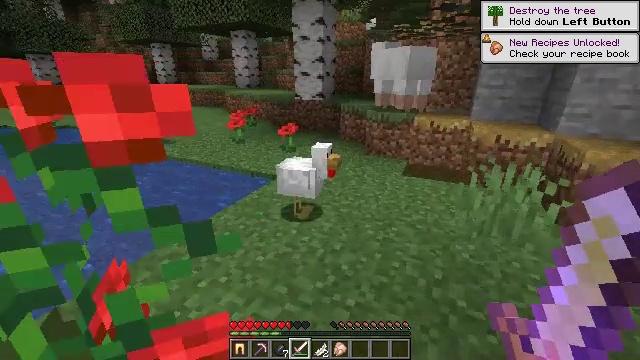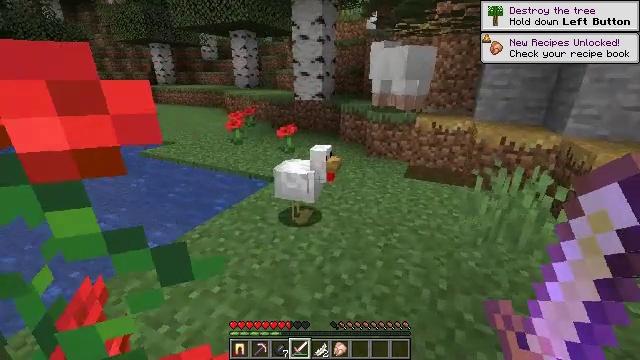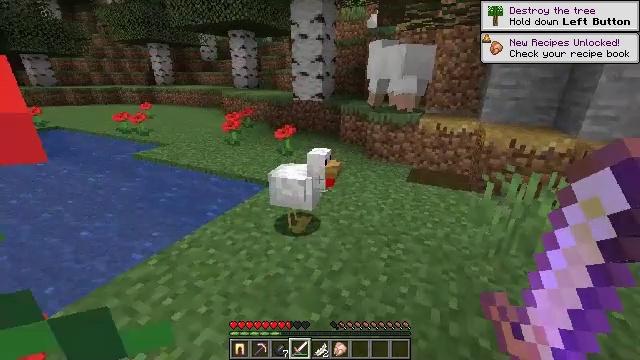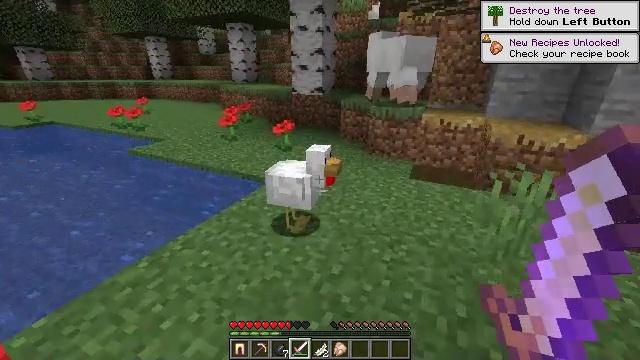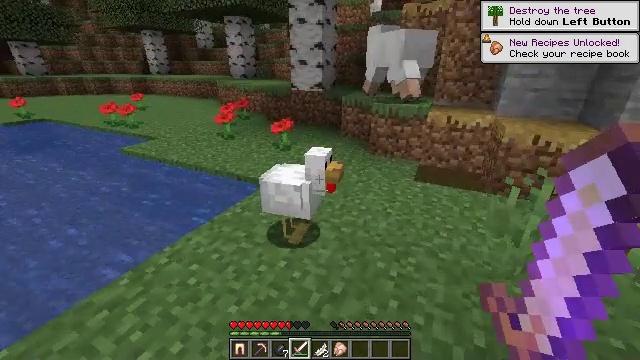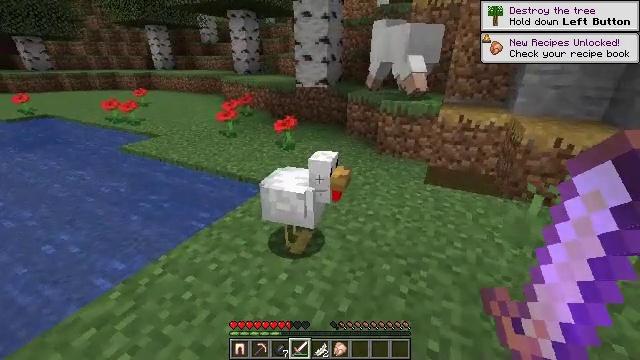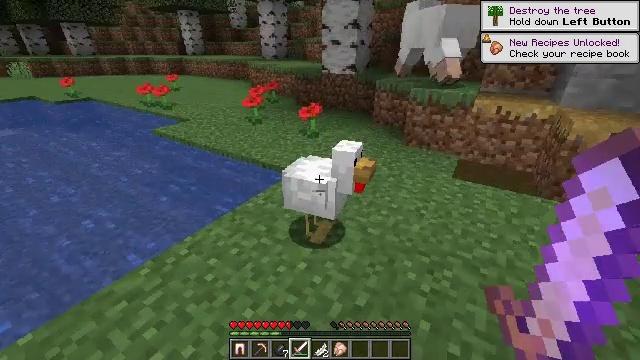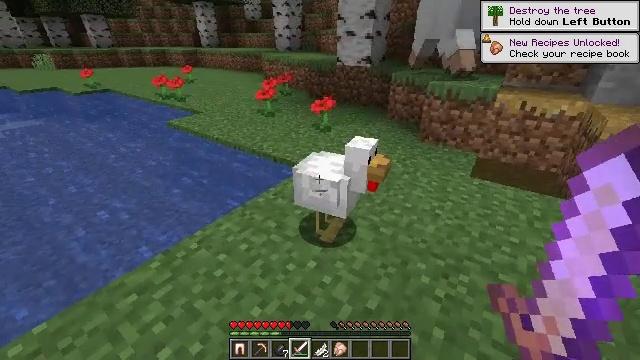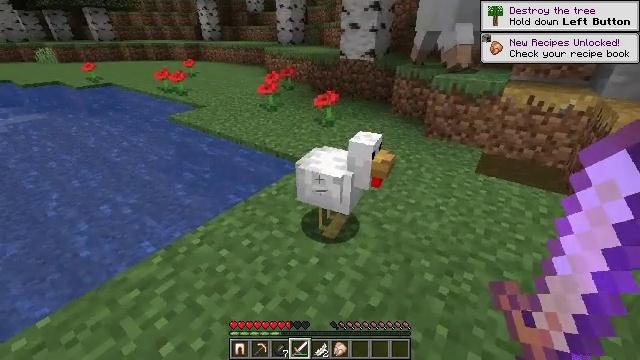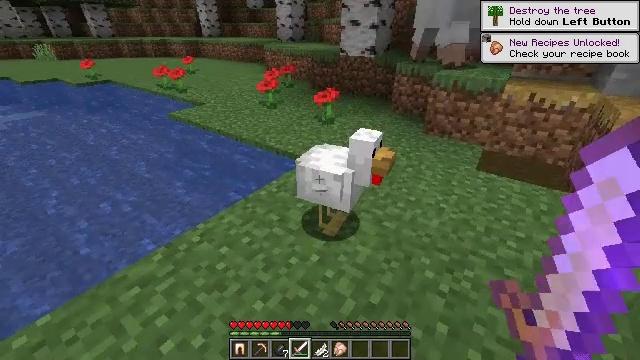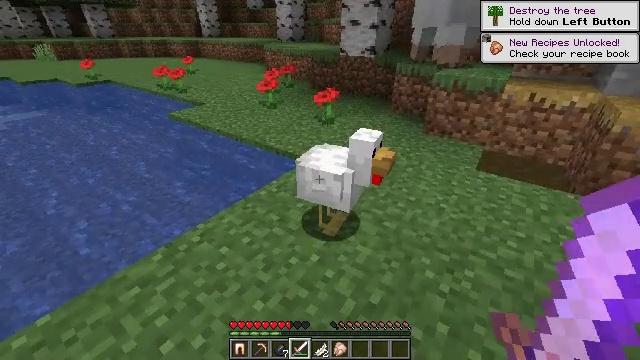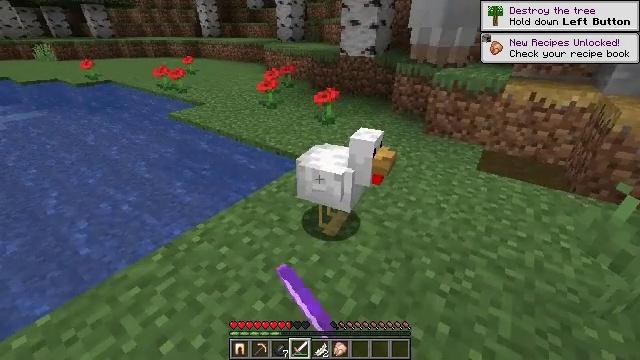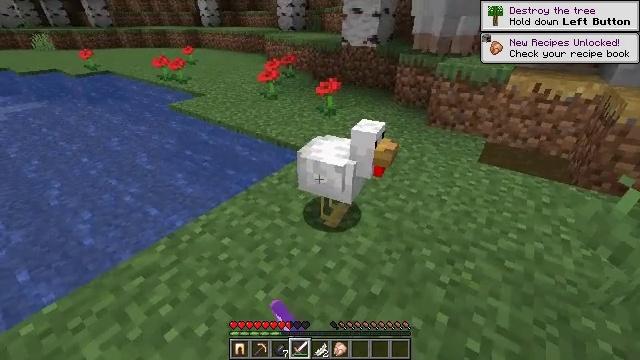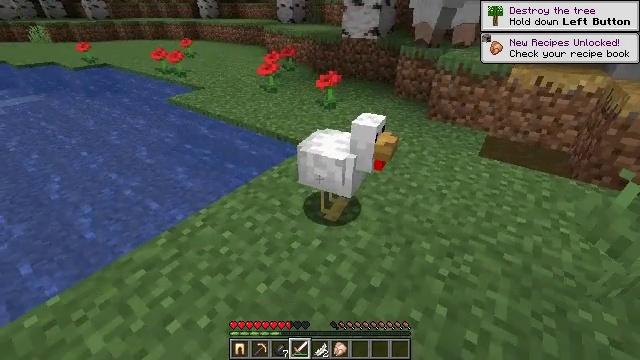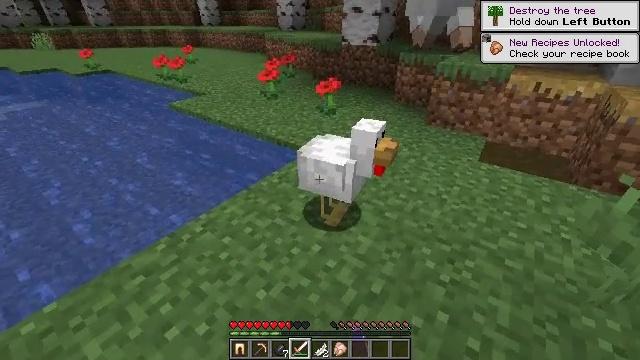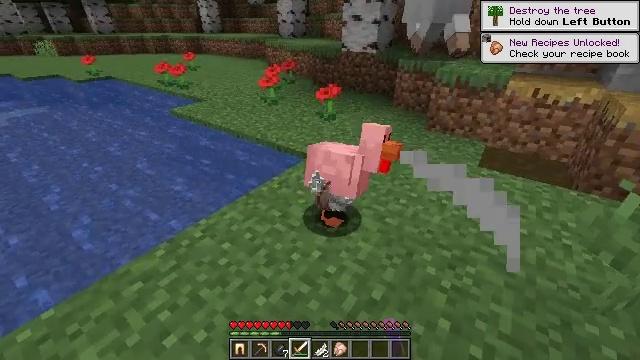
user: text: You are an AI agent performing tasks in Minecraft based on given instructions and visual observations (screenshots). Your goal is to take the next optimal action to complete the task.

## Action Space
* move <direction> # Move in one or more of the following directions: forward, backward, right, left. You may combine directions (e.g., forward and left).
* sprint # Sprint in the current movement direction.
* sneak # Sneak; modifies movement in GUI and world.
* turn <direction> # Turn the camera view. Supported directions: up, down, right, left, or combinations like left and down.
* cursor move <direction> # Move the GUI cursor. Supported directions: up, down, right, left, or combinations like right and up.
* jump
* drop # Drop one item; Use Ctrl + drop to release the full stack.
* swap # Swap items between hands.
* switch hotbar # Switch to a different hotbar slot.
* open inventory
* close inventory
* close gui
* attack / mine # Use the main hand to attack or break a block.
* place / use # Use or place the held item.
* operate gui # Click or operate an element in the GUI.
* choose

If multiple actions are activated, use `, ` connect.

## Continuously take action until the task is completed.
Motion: motion action
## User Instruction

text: Hunt a chicken.
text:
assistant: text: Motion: move forward
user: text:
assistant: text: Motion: move forward
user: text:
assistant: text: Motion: move forward, turn down
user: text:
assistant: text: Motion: move forward
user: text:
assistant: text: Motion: turn left
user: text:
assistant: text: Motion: turn left and down
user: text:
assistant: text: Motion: turn left and down
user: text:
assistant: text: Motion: turn down
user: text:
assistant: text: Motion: no_op
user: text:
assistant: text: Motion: attack / mine
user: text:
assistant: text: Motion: attack / mine
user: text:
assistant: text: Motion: turn down, attack / mine
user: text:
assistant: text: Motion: turn down
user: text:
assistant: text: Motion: turn up
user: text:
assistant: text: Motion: turn up
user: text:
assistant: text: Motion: no_op